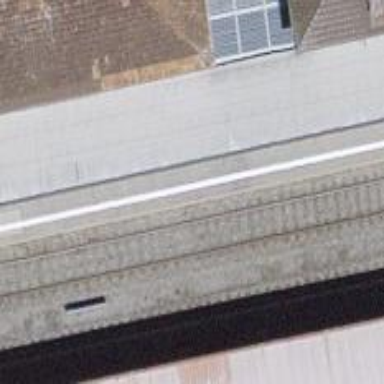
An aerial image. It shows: Siding railway track with electrified contact line.